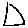
Label: triangle